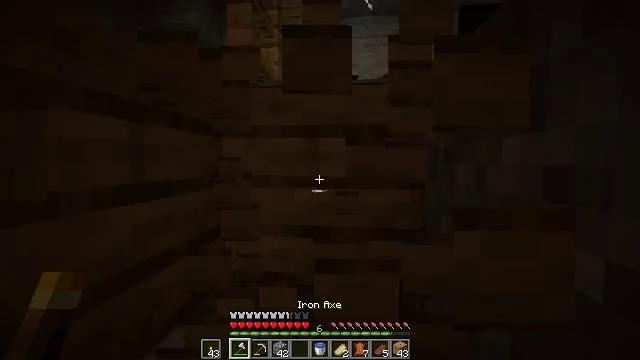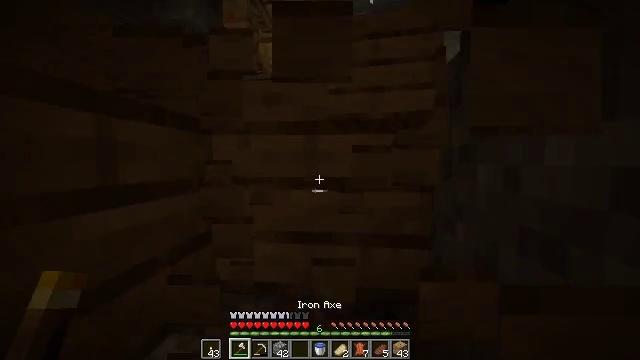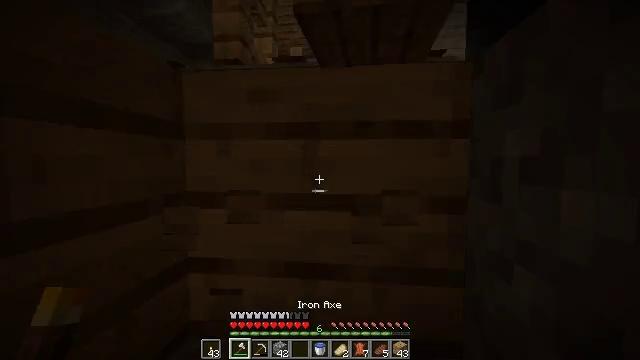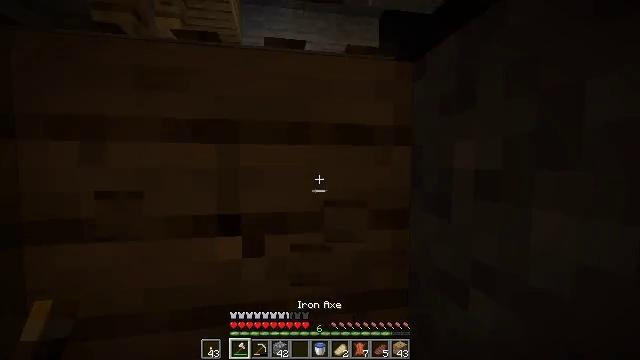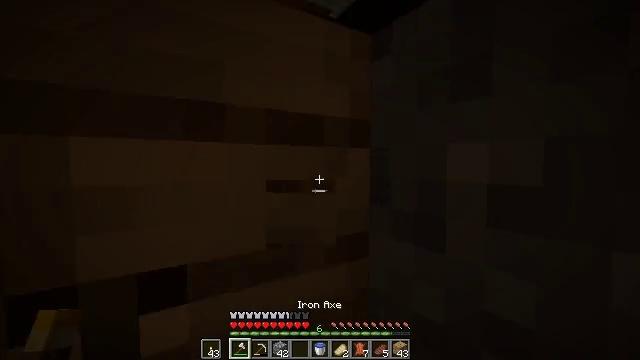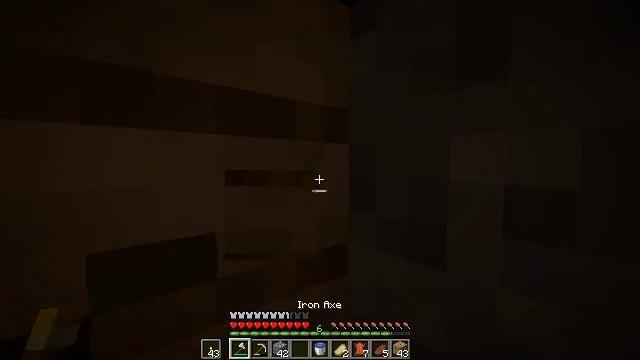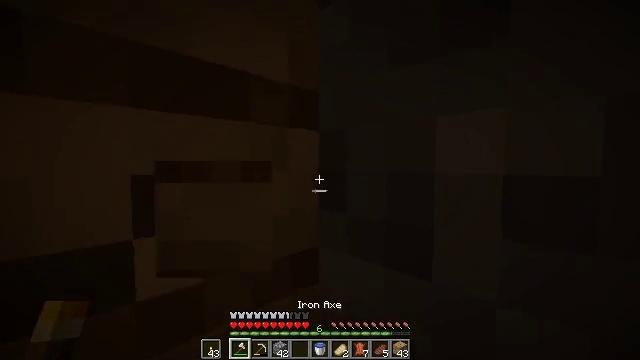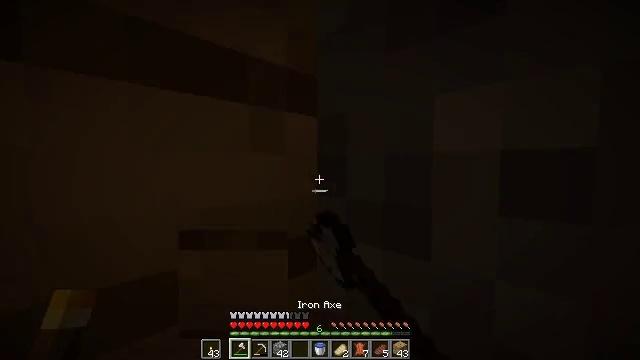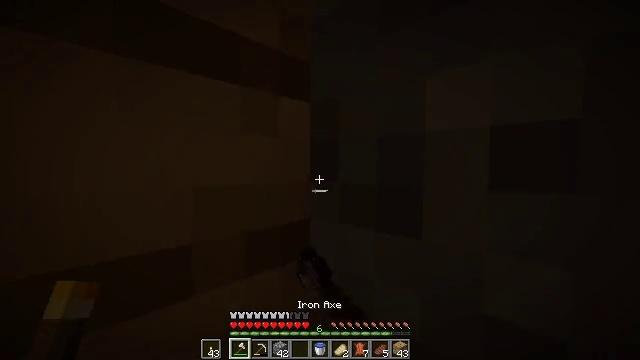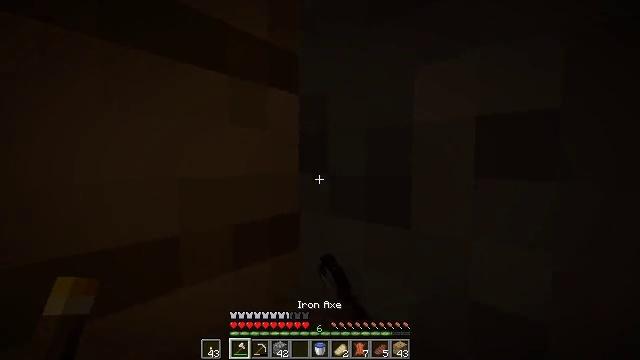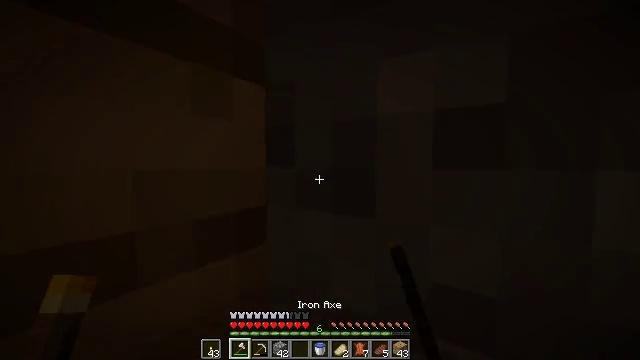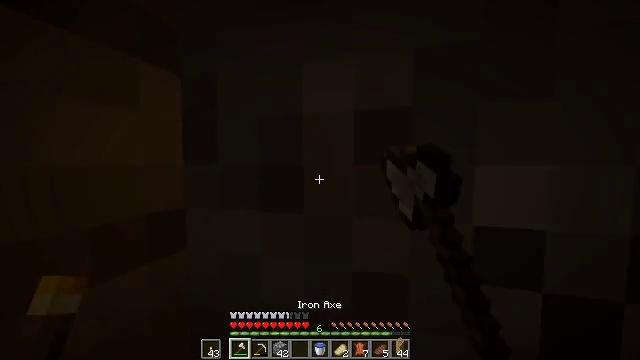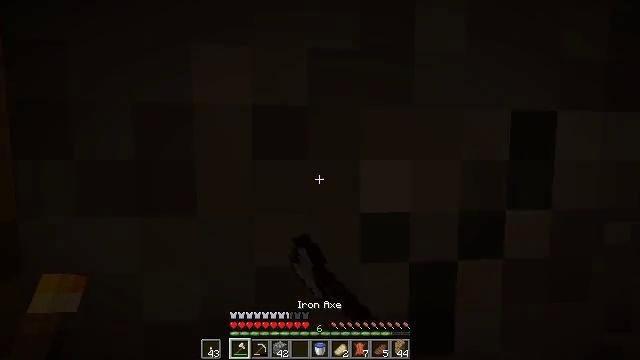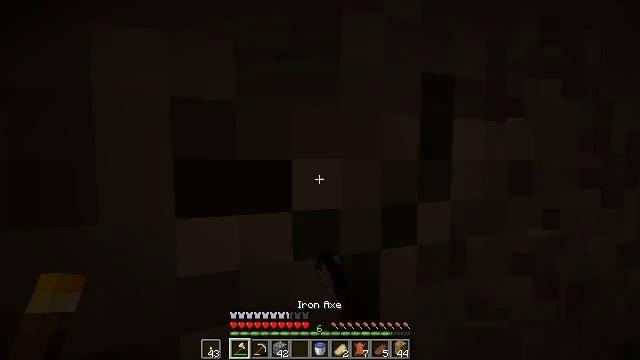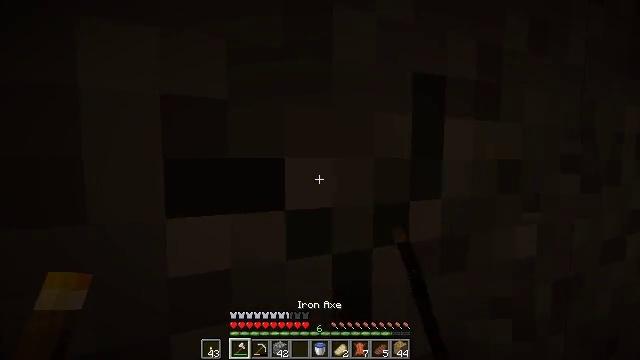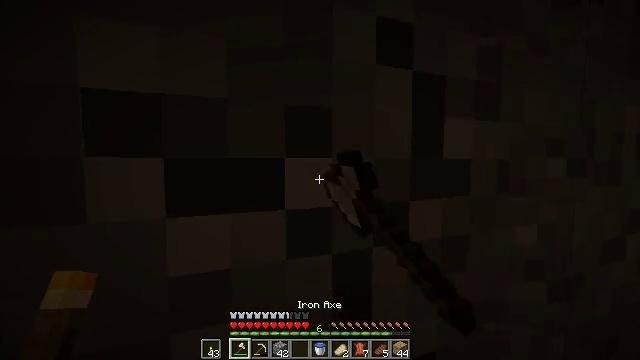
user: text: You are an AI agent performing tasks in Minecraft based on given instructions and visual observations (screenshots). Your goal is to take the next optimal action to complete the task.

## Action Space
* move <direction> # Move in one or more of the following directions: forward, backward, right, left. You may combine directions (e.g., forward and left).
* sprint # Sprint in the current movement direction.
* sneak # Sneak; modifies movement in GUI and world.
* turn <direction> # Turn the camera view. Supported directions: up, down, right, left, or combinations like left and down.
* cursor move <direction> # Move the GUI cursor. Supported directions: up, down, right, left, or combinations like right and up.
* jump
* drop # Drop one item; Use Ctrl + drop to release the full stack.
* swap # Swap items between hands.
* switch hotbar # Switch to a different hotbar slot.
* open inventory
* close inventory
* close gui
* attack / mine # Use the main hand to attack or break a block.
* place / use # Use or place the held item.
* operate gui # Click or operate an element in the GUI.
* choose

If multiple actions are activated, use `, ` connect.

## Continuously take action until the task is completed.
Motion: motion action
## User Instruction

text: Gather gravel by digging.
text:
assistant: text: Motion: move forward, attack / mine
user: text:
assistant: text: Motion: move forward, attack / mine
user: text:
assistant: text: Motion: move forward, turn right, attack / mine
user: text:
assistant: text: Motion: move forward, turn right, attack / mine
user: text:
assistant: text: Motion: move forward, turn right, attack / mine
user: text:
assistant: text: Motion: move forward, turn right, attack / mine
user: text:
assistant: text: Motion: attack / mine
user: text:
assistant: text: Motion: turn right, attack / mine
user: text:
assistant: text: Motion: turn right, attack / mine
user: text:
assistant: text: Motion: turn right, attack / mine
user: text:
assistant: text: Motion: turn right, attack / mine
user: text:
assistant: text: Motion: turn right, attack / mine
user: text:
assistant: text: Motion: turn right, attack / mine
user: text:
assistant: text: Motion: turn right, attack / mine
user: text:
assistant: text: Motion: attack / mine
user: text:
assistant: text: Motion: attack / mine
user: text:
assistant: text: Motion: attack / mine
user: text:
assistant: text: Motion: attack / mine
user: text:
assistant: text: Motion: attack / mine
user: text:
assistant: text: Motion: attack / mine
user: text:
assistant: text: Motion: turn down, attack / mine
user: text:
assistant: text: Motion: turn left and down, attack / mine
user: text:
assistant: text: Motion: attack / mine
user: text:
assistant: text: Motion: attack / mine
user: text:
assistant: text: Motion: attack / mine
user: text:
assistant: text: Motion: turn down, attack / mine
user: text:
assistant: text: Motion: turn down, attack / mine
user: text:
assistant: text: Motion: turn down, attack / mine
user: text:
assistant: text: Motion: turn down, attack / mine
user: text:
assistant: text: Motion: turn down, attack / mine